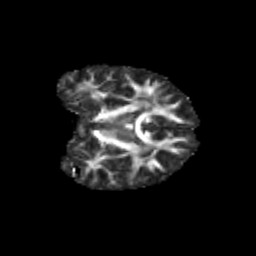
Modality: FA
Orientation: coronal
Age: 10
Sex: male
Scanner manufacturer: siemens
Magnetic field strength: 3 T
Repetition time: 3.8 s
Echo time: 0.07 s